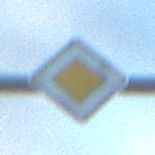
Verkehrszeichen: Vorfahrtsstrasse
Umgebung: Outdoor, Beach
Tageszeit: SunriseSunset
Wetter: PartlyCloudy
Licht: Natural
Jahreszeit: NotSpecified
Kontrast: MediumContrast